Question: When I restore an SQL server database from backup, I usually do it from a '.bak' file on the disk. There is also an option to restore from 'Database' as a source - see this picture

Is this backup restored from the database log file?
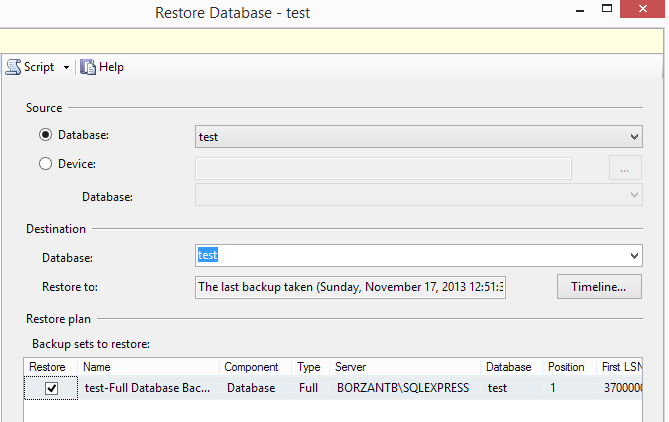
Answer: It's from existing backups from databases that have been created on the server. It's essentially a list of all databases that have at least one recorded backup in the 'msdb' database.
Source: <URL>
> Select the database to restore from the drop-down list. The list contains only databases that have been backed up according to the backup history.